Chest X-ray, AP view. Patient: 67 years old, sex M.
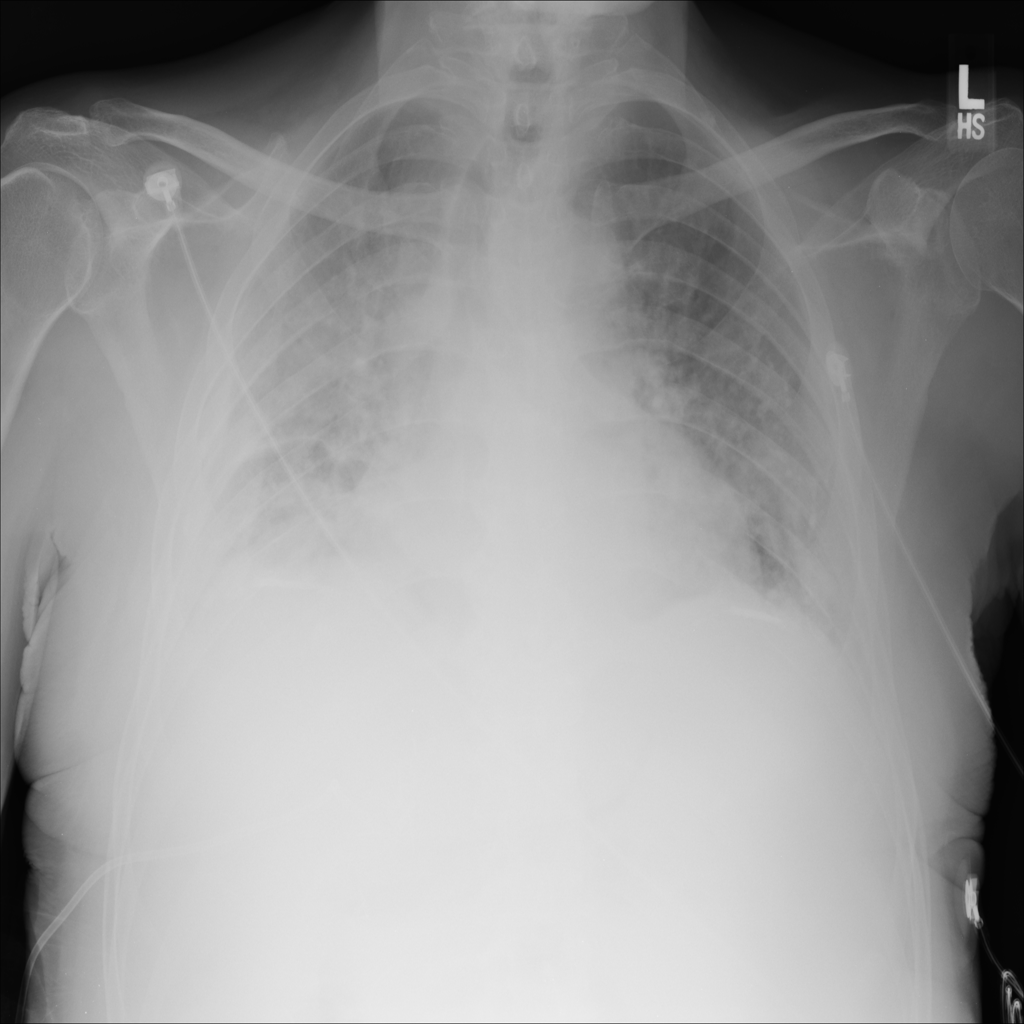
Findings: Atelectasis, Effusion, Infiltration, Pleural_Thickening